Question: When using this code I don't get the result that I want (see the picture).
'''
DicomImage *image = new DicomImage("/home/000001.dcm");
cv::Mat inputImage(int(image->getHeight()), int(image->getWidth()), CV_16UC1, (uchar*)image->getOutputData(16));
'''
Because image has a depth of 17, and if change CV_16UC1 to CV_32xx I get a nonsense image.
Obviously a 17bits need more than 16bits to get stored correctly.
My question is, which Opencv Map type should I use (CV_32SC1,CV_32SC2,CV_32SC3,CV_32SC4 or else), what is the difference between them, do I have to use a bitmask to prevent getting garbage in the rest upper bits and how can I do that?
[
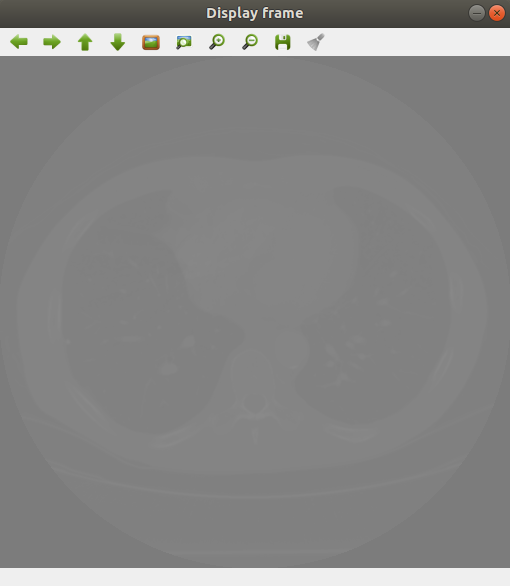
Answer: The issue with the rendered image is not 16 vs. 17 bit depth (since you've specified to always get 16 bit) but that you haven't selected an appropriate VOI window, e.g. by calling 'image->setMinMaxWindow()' before 'image->getOutputData()'.